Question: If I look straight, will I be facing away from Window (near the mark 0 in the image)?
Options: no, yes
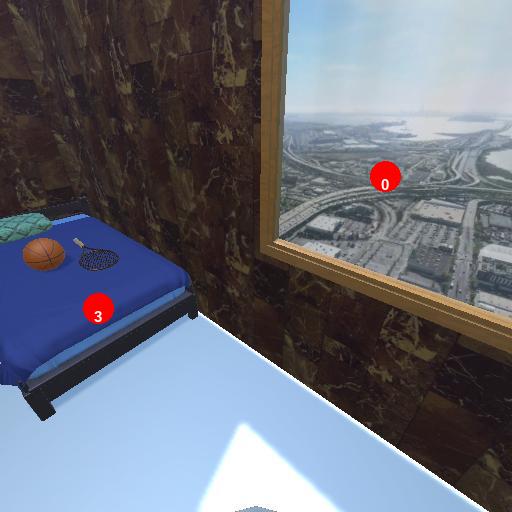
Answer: no